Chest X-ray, PA view. Patient: 41 years old, sex M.
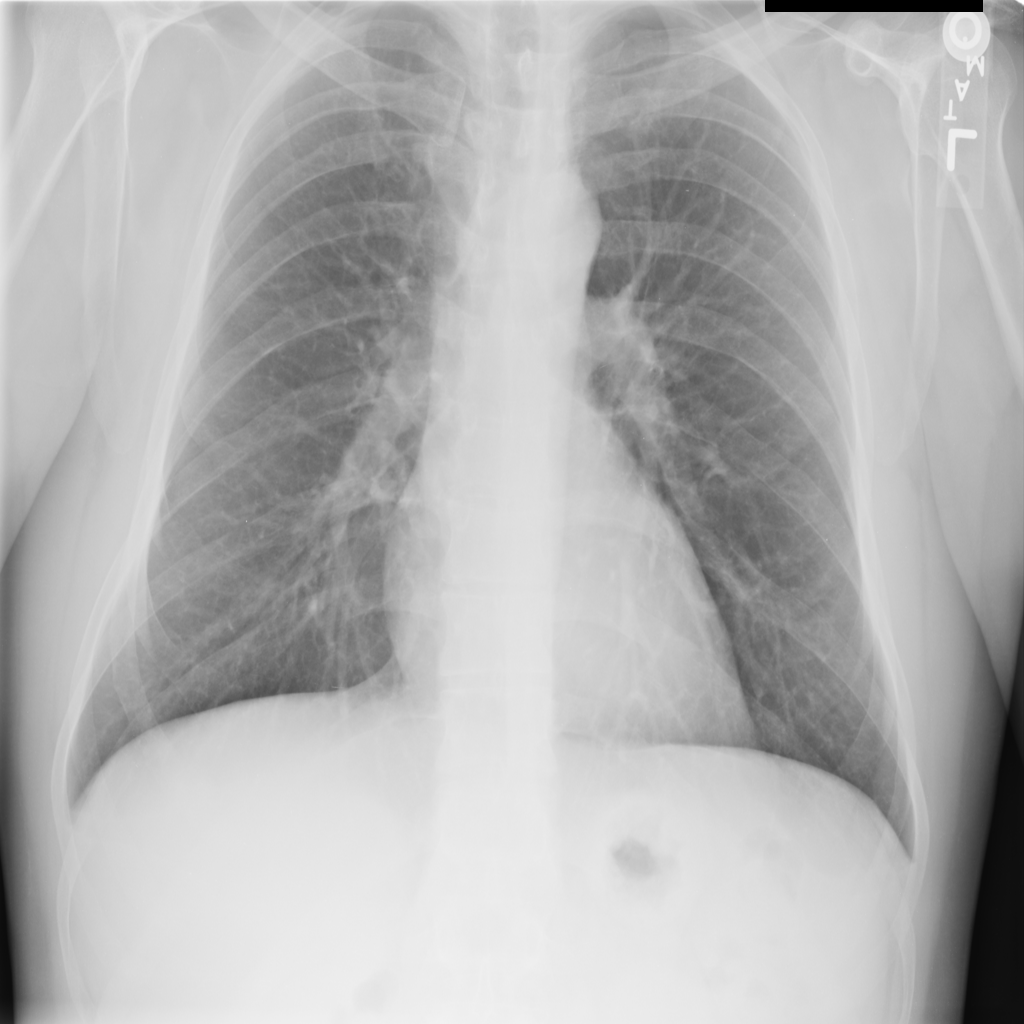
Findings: No Finding